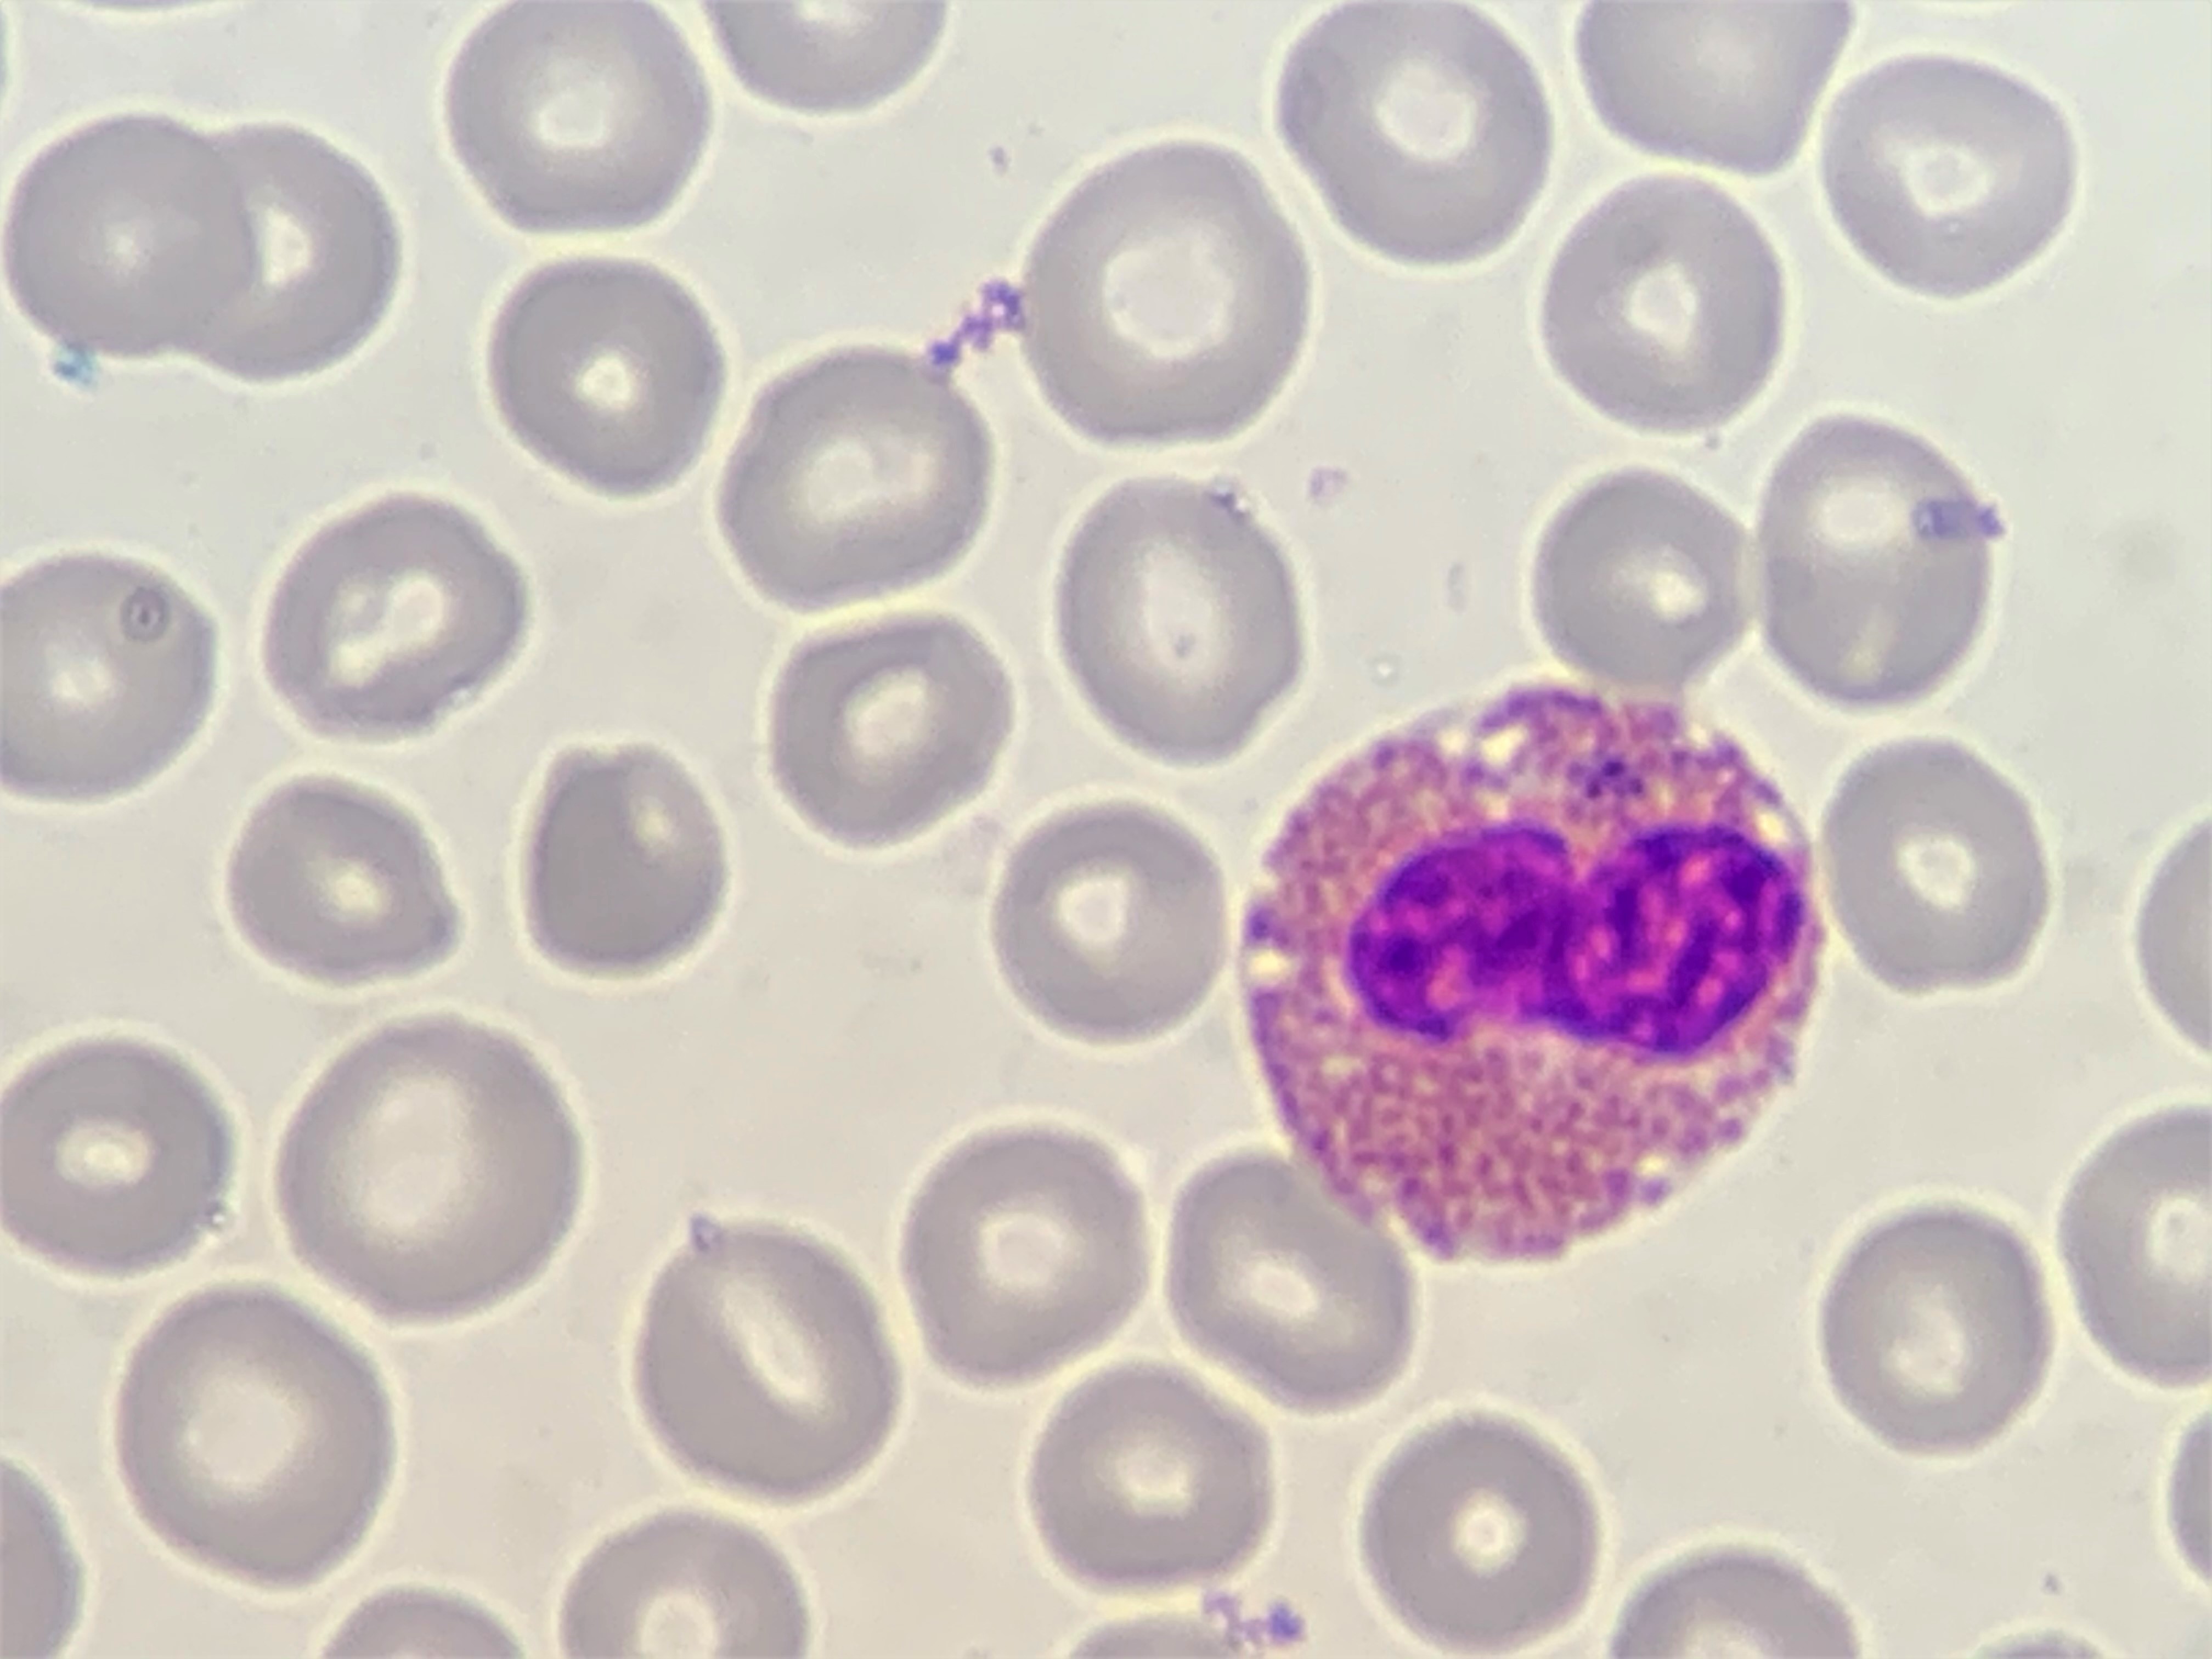
Cell type: EOSINOPHILS